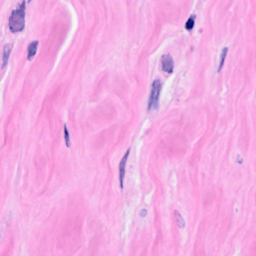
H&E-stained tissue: Breast